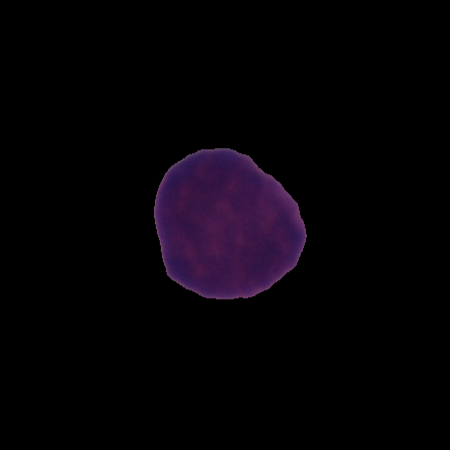
Label: healthy